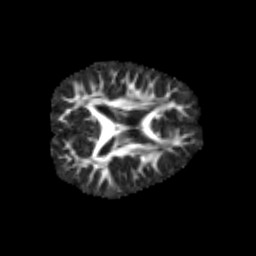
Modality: FA
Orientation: axial
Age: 7
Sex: male
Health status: healthy